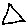
Label: triangle